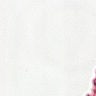
Metastatic tissue present: no